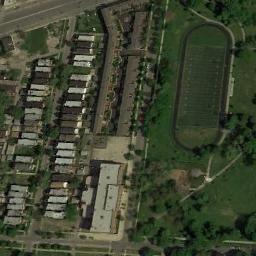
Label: ground_track_field